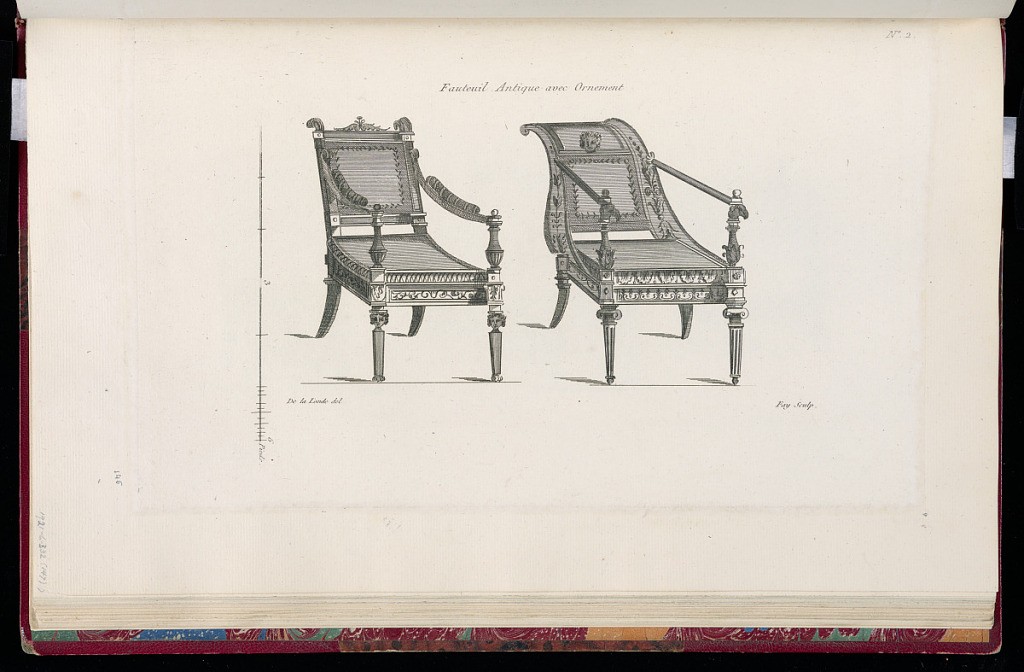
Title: Fauteuil Antique avec Ornement
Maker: Richard de Lalonde, French, active 1780–96
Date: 1780-1789
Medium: Etching on off-white laid paper
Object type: Print
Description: Design for two armchairs decorated with ornament motifs including acanthus scrolls, mascarons, Ionic capitals, fluting, rosette, and branches. The plate is signed and numbered.